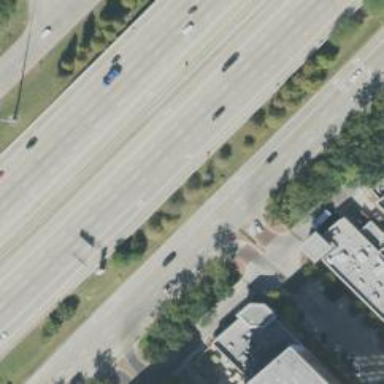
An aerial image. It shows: Secondary road with frontage road.